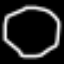
Label: octagon